Field crop: maize
Growth stage: 2
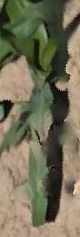
Species: maize